Question: I have a view-based 'NSTableView' that uses custom 'NSTableRowView' instances to draw custom cell backgrounds for normal and for selected rows.
My problem is that labels inside the table rows change to a white color when a row is selected. I assume the text field's cell realized that it is selected and inverted the text color.
However, this does not work well with my custom background/row selection. White text is not visible anymore. Is there a way to prevent the 'NSTextField' from chaining its color with the selection (preferably without subclassing, because I have the same problem with an 'NSButton')?
Here's a screenshot with the selected row in the middle (white label is hard to see):

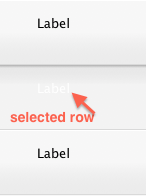
Answer: The best solution is to subclass 'NSTableCellView' and override the 'setBackgroundStyle:' method.
This is described in more detail in @Seth's answer to this question: <URL> .